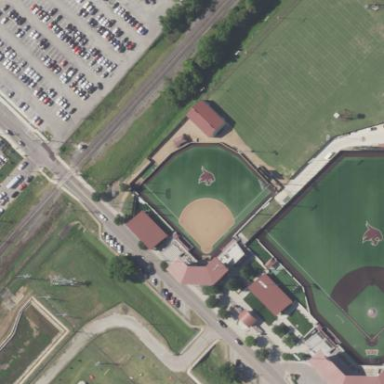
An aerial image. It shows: Softball pitch for leisure land activities.